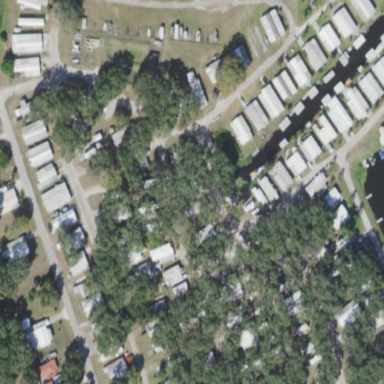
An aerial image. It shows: Residential area designated as trailer park.